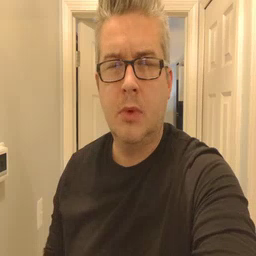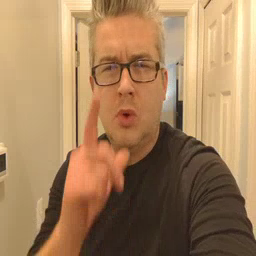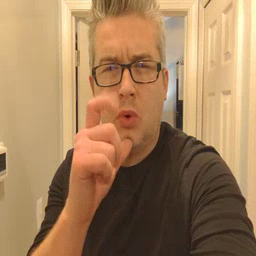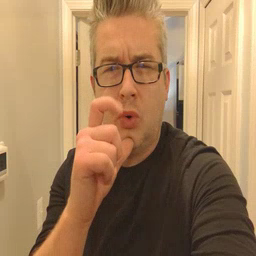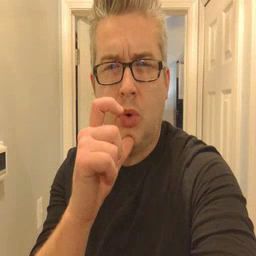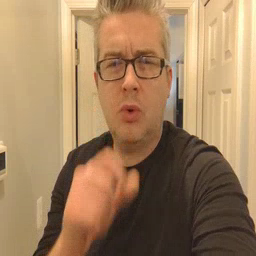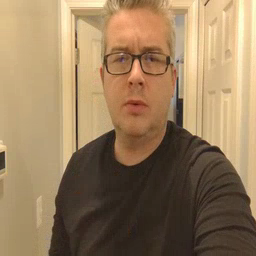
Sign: who